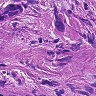
Metastatic tissue present: yes